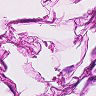
Metastatic tissue present: no